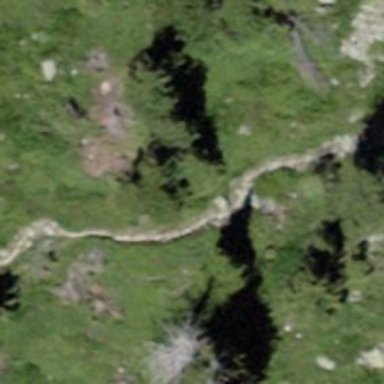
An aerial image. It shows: Grassy path with excellent trail visibility.